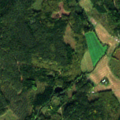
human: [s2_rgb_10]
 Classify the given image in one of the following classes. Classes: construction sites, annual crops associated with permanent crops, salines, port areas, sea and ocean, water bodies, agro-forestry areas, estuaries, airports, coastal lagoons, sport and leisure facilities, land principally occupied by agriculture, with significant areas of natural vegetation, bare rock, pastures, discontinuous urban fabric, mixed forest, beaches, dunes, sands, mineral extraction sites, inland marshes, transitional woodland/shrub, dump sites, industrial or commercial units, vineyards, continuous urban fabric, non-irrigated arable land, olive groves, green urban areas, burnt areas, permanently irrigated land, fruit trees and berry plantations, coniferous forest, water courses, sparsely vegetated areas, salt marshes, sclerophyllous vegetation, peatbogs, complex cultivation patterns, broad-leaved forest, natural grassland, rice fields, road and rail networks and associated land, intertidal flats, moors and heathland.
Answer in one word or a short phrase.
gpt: non-irrigated arable land, coniferous forest, mixed forest